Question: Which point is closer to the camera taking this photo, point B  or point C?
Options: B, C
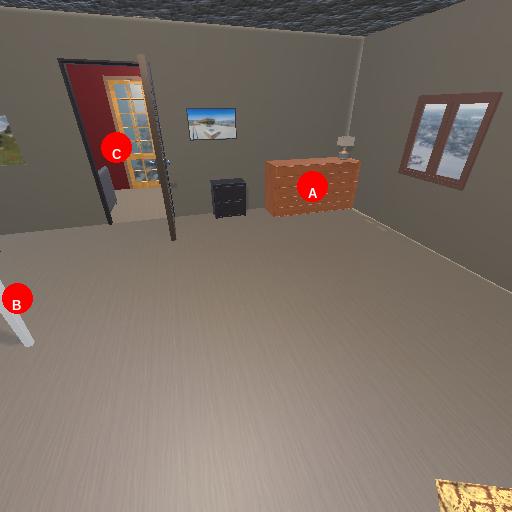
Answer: B